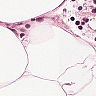
Metastatic tissue present: no